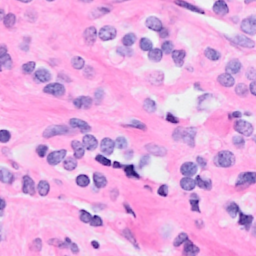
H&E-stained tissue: Breast